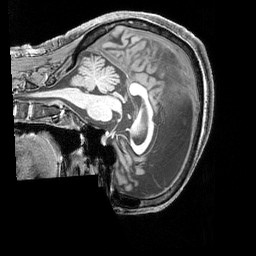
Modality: T1w
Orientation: sagittal
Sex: female
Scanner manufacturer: siemens
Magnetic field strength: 3 T
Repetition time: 2.3 s
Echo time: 0.00226 s